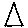
Label: triangle